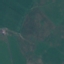
Label: Pasture